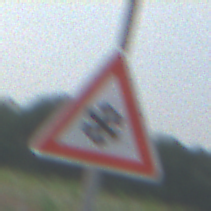
Verkehrszeichen: SchneeOderEisglaette
Umgebung: Outdoor, Nature
Tageszeit: SunriseSunset
Wetter: PartlyCloudy
Licht: Natural
Jahreszeit: NotSpecified
Kontrast: LowContrast